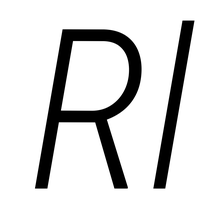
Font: Roboto-Italic_Condensed_Light_Italic